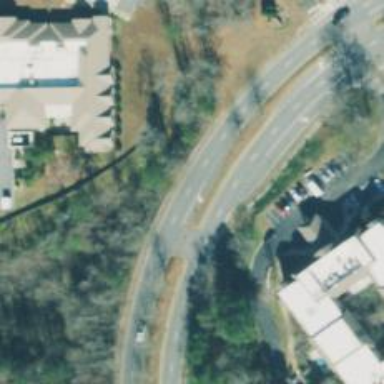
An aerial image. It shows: Primary link road with asphalt surface.